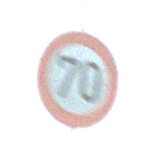
Verkehrszeichen: Geschwindigkeit70
Umgebung: Outdoor, RoadRail
Tageszeit: SunriseSunset
Wetter: PartlyCloudy
Licht: Natural
Jahreszeit: NotSpecified
Kontrast: HighContrast